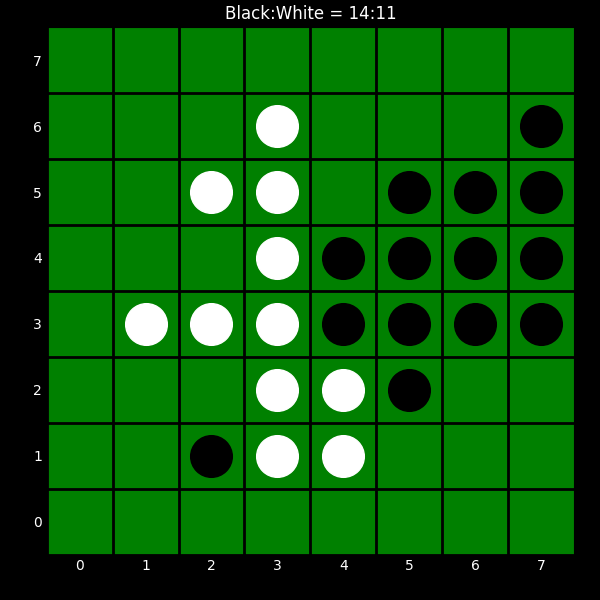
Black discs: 14
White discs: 11